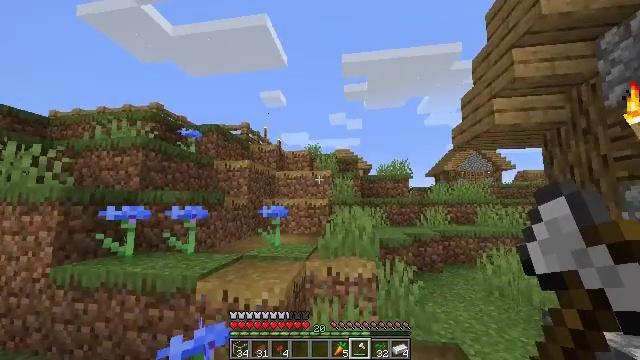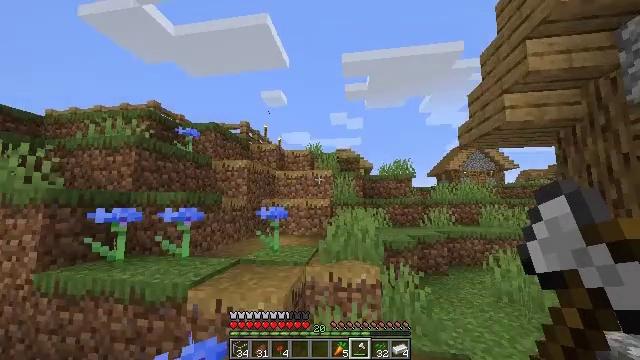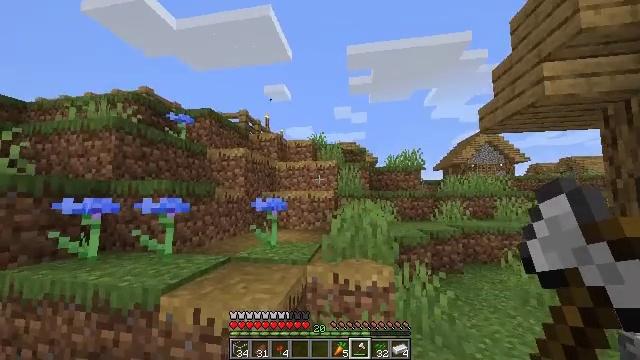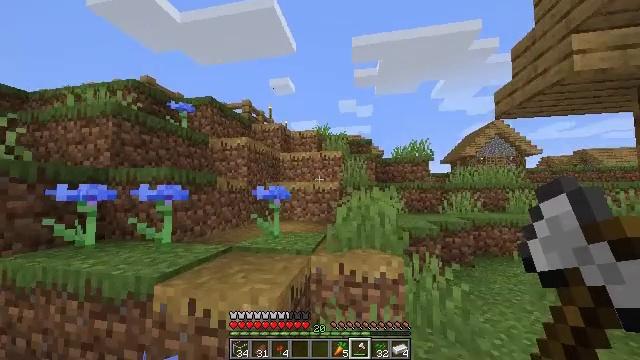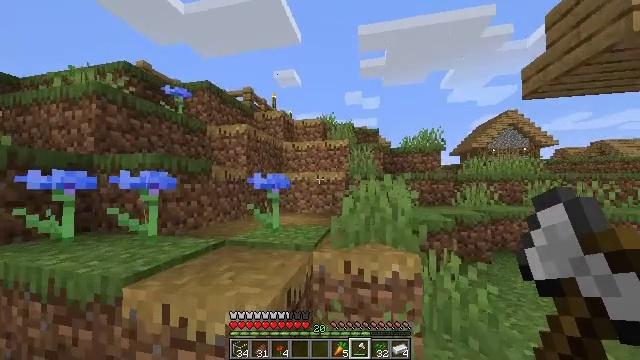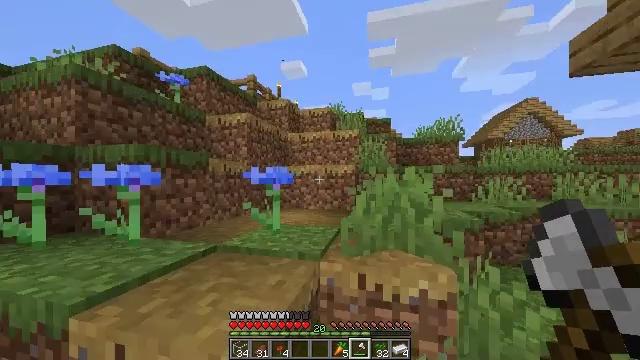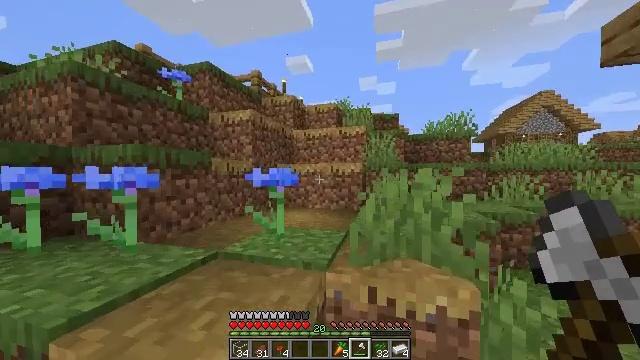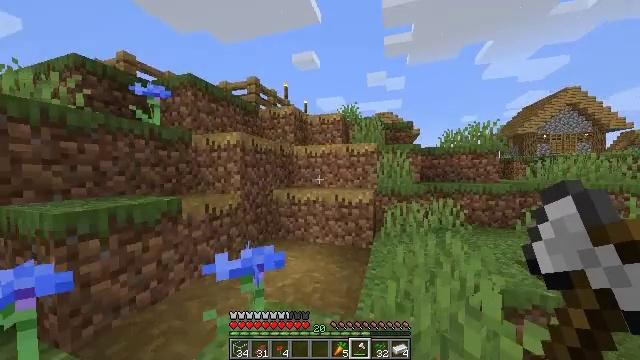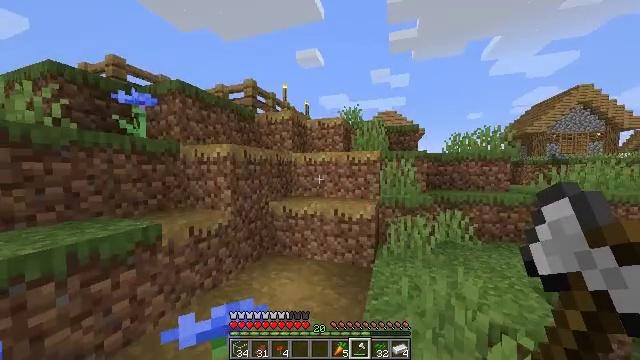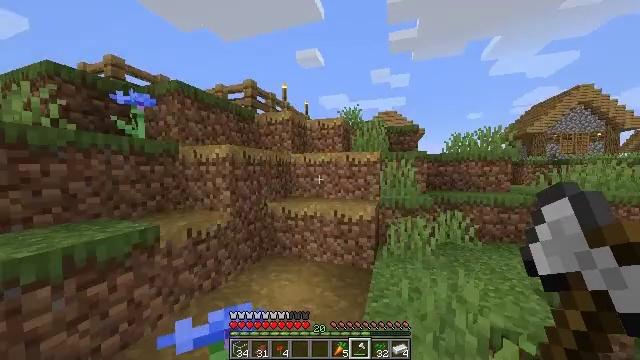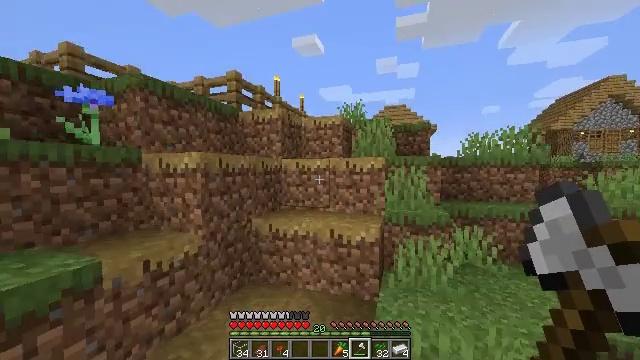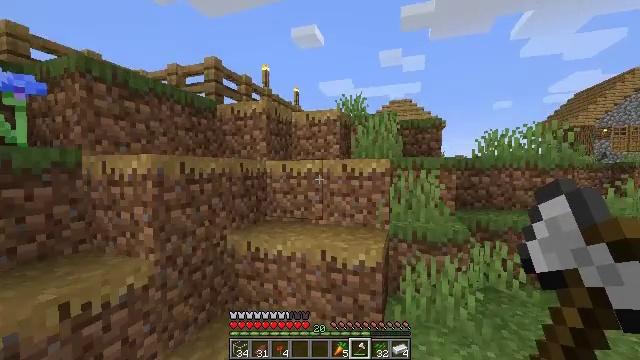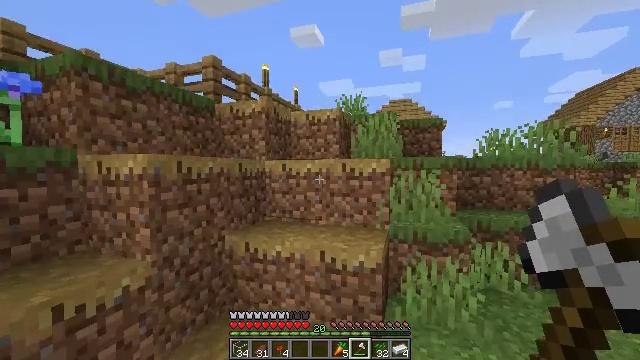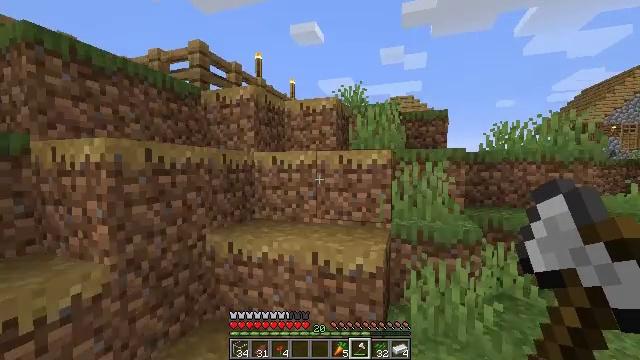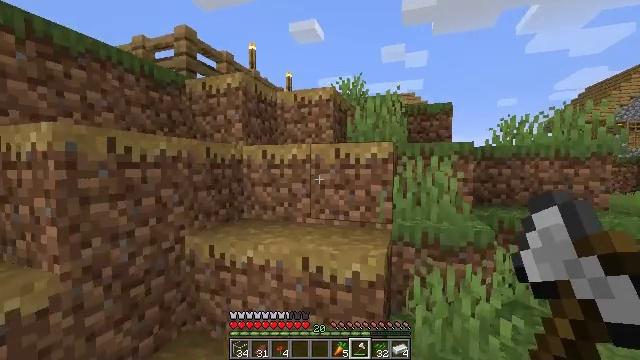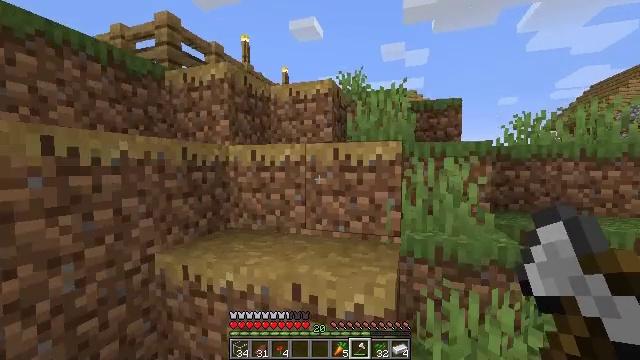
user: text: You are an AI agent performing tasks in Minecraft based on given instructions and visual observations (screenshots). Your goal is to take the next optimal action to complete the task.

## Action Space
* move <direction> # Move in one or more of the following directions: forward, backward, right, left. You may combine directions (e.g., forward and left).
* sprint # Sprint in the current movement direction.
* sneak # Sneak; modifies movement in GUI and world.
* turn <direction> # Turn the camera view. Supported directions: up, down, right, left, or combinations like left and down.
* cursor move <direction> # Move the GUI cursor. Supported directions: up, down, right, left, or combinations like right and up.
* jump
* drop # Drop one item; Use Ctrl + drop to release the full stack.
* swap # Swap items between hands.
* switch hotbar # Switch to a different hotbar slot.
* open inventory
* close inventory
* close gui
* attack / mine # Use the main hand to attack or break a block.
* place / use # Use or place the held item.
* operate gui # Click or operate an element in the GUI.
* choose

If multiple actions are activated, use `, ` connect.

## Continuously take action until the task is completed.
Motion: motion action
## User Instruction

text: Retrieve the torch.
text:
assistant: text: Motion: move forward, jump
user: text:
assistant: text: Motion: move forward, turn left and down, jump
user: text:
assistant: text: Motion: move forward, turn left and down, jump
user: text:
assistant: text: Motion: move forward, sprint, turn left and down, jump
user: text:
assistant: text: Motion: move forward, sprint, turn left and down, jump
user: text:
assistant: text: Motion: move forward, sprint, turn left and down, jump
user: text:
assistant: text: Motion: move forward, sprint, turn left and down, jump
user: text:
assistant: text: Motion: move forward, jump
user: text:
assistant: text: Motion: move forward, jump
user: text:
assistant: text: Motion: move forward, jump
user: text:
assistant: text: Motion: move forward, jump
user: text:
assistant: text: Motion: move forward, jump
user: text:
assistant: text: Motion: move forward, jump
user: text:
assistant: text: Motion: move forward, jump
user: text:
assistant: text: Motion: move forward, sprint, jump
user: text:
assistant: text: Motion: move forward, sprint, jump
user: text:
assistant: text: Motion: move forward, sprint, jump
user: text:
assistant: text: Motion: move forward, sprint, turn right, jump
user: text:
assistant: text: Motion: move forward, turn right and down, jump
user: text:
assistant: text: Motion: move forward, turn right, jump
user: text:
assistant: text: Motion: move forward, jump
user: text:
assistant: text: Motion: move forward, jump
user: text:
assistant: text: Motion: move forward, jump
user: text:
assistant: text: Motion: move forward, turn left and down, jump
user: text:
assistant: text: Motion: move forward, sprint, turn left and down, jump
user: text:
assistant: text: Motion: move forward, sprint, turn left and down, jump
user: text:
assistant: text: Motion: move forward, sprint, turn left and down, jump
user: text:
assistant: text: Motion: move forward, turn left, jump
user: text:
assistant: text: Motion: move forward, jump
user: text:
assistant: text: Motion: move forward, jump